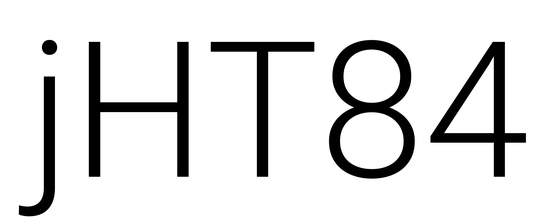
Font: Roboto_Light